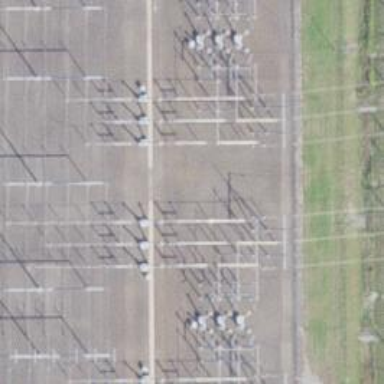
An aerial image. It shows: Switch used for power control.